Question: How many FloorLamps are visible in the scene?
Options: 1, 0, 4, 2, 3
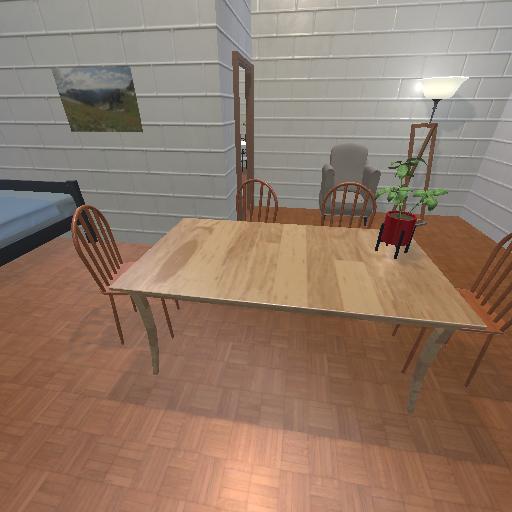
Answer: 1